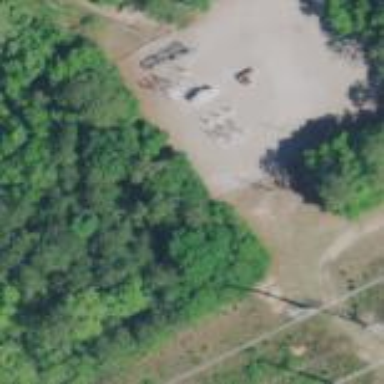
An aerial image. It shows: There is distribution substation enclosed by fence.